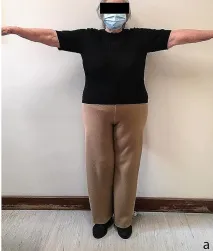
Clinical evaluation at 2 years' follow-up. Complete and symmetrical range of motion in abduction (a, b).
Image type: medical_photograph (skin_photograph)